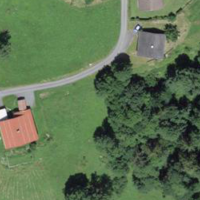
EUNIS habitat code: 24
Species observed at this site:
Allium ursinum